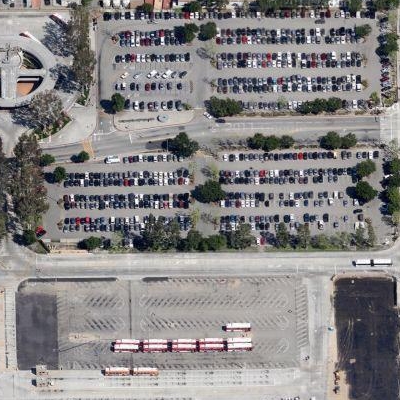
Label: Parking